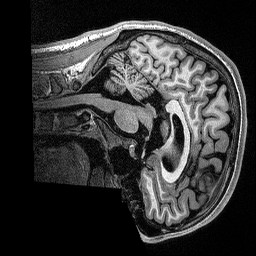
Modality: T1w
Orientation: sagittal
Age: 22
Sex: male
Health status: healthy
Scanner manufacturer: siemens
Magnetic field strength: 1.5 T
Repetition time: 2.73 s
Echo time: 0.00357 s